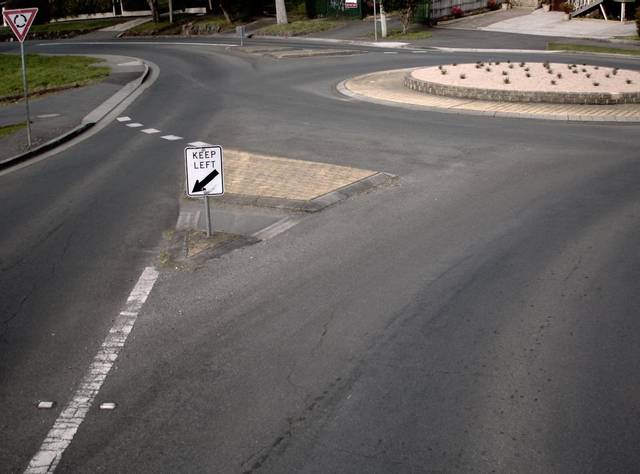
Region: Australia
Coordinates: -41.436, 147.117